Самый выдающийся факт в космологии состоит в том, что Вселенная расширяется. Пространство непрерывно создается. Расширение пространства означает, что при расширении Вселенной расстояние между объектами увеличивается. Удобно пользоваться т.н. «расширяющейся» системой координат $\vec{r}=(x, y, z)$ в которой расстояние $$\Delta r= | {\vec r_2} - \vec r_1|= \sqrt{{(x_2-x_1})^2+{(y_2-y_1)}^2+{(z_2-z_1)}^2}$$ между объектами $1$ и $2$ не изменяется. (Мы полагаем, что объекты не участвуют в других движениях, помимо движения, связанного с расширением Вселенной). Сказанное проиллюстрировано на рисунках внизу (изображения, разумеется, двухмерные, хотя Вселенная имеет три измерения).  Современная космологическая теория базируется на общей теории относительности Эйнштейна. Однако, при соответствующих допущениях, также возможно упрощенное рассмотрение на основе Ньютоновской теории гравитации. В последующих заданиях мы будем работать в рамках Ньютоновской теории. Для измерения физического (реального) расстояния введем «масштабный коэффициент» $a(t)$ так, чтобы физическое расстояние $\Delta r_{р}$ между точками $\vec r_1$ и $\vec r_2$ составляло: $$\Delta r_{\mathrm{p}}=a(t) \Delta r$$ Расширение Вселенной подразумевает, что $a(t)$ есть возрастающая функция времени. На больших масштабах — гораздо больших, чем галактики и их скопления — наша Вселенная является примерно однородной и изотропной. Поэтому рассмотрим «игрушечную» модель Вселенной, в которой Вселенная заполнена однородно распределенными частицами. Частиц так много, что мы можем считать их сплошной средой. Также предположим, что число частиц не изменяется. В настоящее время во Вселенной преобладает нерелятивистское вещество, кинетическая энергия которого пренебрежимо мала по сравнению с энергией его массы. Обозначим за $\rho_{\mathrm{m}}(t)$ физическую плотность энергии (т.е. энергию в единице физического объема) в момент времени $t$, в которой преобладает энергия массы нерелятивистского вещества, а гравитационная потенциальная энергия, как часть «плотности физической энергии» не учитывается. Обозначим за $t_0$ текущее время.
Получите выражение для $\rho_{\mathrm{m}}(t)$ в момент времени $t$, выразив ее через $a(t), a(t_0)$ и $\rho_{\mathrm{m}}(t_0)$. Помимо нерелятивистского вещества, во Вселенной также присутствует небольшое количество излучения, которое состоит из частиц с нулевыми массами, например, фотонов. Физическая длина волны частиц с нулевыми массами растет по мере расширения Вселенной как $\lambda_p \propto a(t)$. Пусть физическая плотность энергии излучения будет $\rho_r (t)$.
Получите выражение для плотности физической энергии излучения $\rho_r (t)$ в момент времени $t$, выразив ее через $a(t), a\left(t_0\right)$ и $\rho_{\mathrm{r}}\left(t_0\right)$. Рассмотрим газ, состоящий из невзаимодействующих фотонов, находящийся в состоянии термодинамического равновесия. В этом случае температура фотонов зависит от времени как $T(t)\propto [a(t)]^\gamma$.
Вычислите численное значение $\gamma$. Рассмотрим термодинамику невзаимодействующих частиц одного типа $X$. Считайте расширение пространства достаточно медленным и термически изолированным, так, что энтропия $X$ не изменяется со временем. Пусть физическая плотность энергии частиц $X$ будет $\rho_X(t)$. Она включает энергию массы и внутреннюю энергию. Пусть физическое давление будет $p_X(t)$.
Получите выражение для $d\rho_X(t)/dt$, выразив его через $a(t)$, $da(t)/dt$, $\rho_X(t)$, $p_X(t)$. Рассмотрим звезду $S$. В настоящее время $t_0$ звезда находится от нас на физическом расстоянии $r_р = a(t_0)r$, где $r$ — координата в расширяющейся системе координат. Мы не учитываем дополнительного движения, т.е. считаем, что как звезда, так и наблюдатель следуют расширению Вселенной без дополнительного движения. Звезда испускает энергию в виде света с мощностью $P_e$, которая изотропна по всем направлениям. Для наблюдения звезды используем телескоп. Для простоты предположим, что телескоп воспринимает свет всех частот с к.п.д. $100\%$. Площадь линзы телескопа равна $A$.
Получите выражение для мощности $P_r$, получаемой телескопом от звезды $S$ как функцию $r,A,P_e$ масштабного коэффициента $a(t_e)$ в момент испускания света звездой $t_e$, и масштабный коэффициент в настоящее время $t$ (т.е. во время наблюдения) $a(t_0)$. В отсутствие гравитации скорость расширения вселенной должна быть постоянной. В рамках Ньютоновской теории это следует понимать так, что в отсутствие силы частицы вещества удаляются друг от друга с постоянной скоростью, и поэтому $\frac{da(t)}{dt}$ является постоянной, зависящей от начальных условий. Теперь рассмотрим, как Ньютоновская гравитация влияет на масштабный коэффициент $a(t)$ во Вселенной, заполненной нерелятивистским однородным и изотропным веществом.  Как показано на рисунке выше, предположим, что $\mathrm C$ является центром нашей Вселенной (данное предположение может быть снято в общей теории относительности Эйнштейна, которая находится за пределами нашего рассмотрения). Разобьем вещество на тонкие оболочки вокруг $\mathrm C$. Рассмотрим одну из таких оболочек (сфера на рисунке выше). Расстояние от этой оболочки до центра в «расширяющейся» системе координат равно $r$ (помните, что это расстояние не зависит от времени).
Используйте движение оболочки для нахождения соотношения между $da(t)/dt$, $a(t)$ и плотностью энергии массы $\rho(t)$. (Если Вы получите в окончательном выражении постоянную, зависящую от начальных условий, можете не вычислять ее).
На основе модели, описанной в разделе (F), сделайте вывод, ускоряется (a) или замедляется (b) расширение Вселенной? Выберите (a) или (b). К сведению, в $1998$ году открыт новый вид энергии в нашей Вселенной. Это открытие существенно изменяет вывод, полученный в разделе (G).
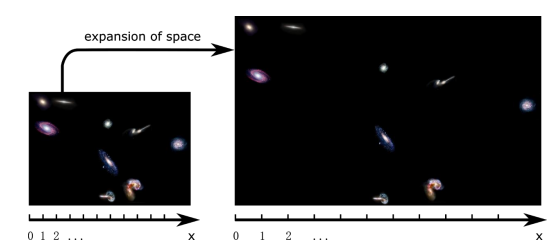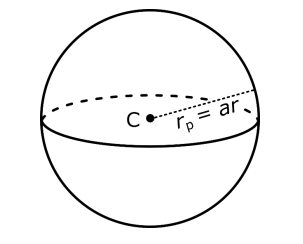
Получите выражение для $\rho_{\mathrm{m}}(t)$ в момент времени $t$, выразив ее через $a(t), a(t_0)$ и $\rho_{\mathrm{m}}(t_0)$.

Получите выражение для плотности физической энергии излучения $\rho_r (t)$ в момент времени $t$, выразив ее через $a(t), a\left(t_0\right)$ и $\rho_{\mathrm{r}}\left(t_0\right)$.

Вычислите численное значение $\gamma$.

Получите выражение для $d\rho_X(t)/dt$, выразив его через $a(t)$, $da(t)/dt$, $\rho_X(t)$, $p_X(t)$.

Получите выражение для мощности $P_r$, получаемой телескопом от звезды $S$ как функцию $r,A,P_e$ масштабного коэффициента $a(t_e)$ в момент испускания света звездой $t_e$, и масштабный коэффициент в настоящее время $t$ (т.е. во время наблюдения) $a(t_0)$.

Используйте движение оболочки для нахождения соотношения между $da(t)/dt$, $a(t)$ и плотностью энергии массы $\rho(t)$. (Если Вы получите в окончательном выражении постоянную, зависящую от начальных условий, можете не вычислять ее).

На основе модели, описанной в разделе (F), сделайте вывод, ускоряется (a) или замедляется (b) расширение Вселенной? Выберите (a) или (b).
Темы:
T, Азиатские